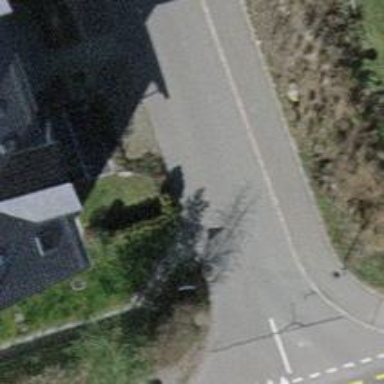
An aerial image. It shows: Unmarked crossing on the road.